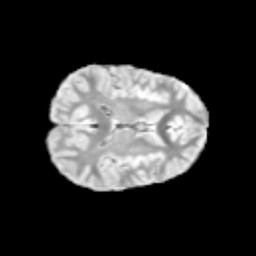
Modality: T2w
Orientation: axial
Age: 9
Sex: female
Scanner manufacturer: siemens
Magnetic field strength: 3 T
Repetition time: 3.8 s
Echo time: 0.07 s